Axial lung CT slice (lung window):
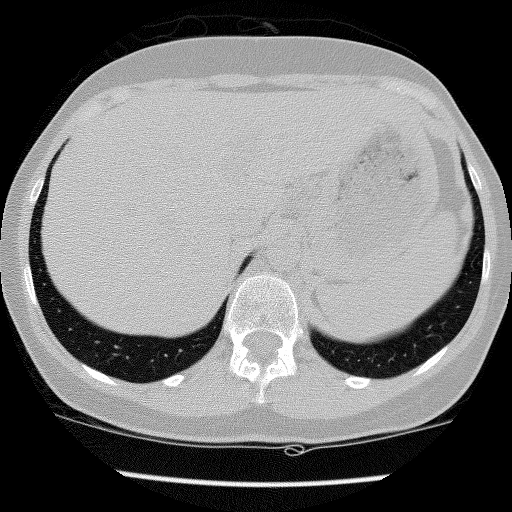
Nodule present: no